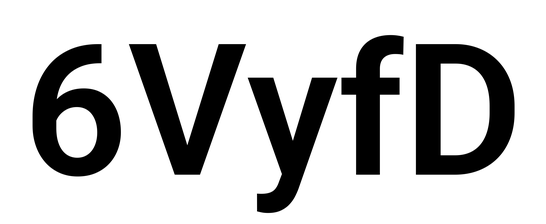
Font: Roboto_SemiBold